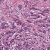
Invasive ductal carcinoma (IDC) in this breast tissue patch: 1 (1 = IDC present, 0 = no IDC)